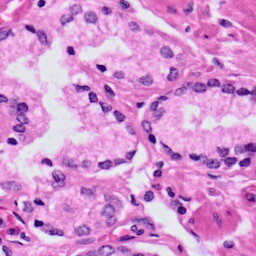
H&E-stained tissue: Prostate